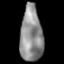
Tissue: lung
Cell type: Epithelial cells
Senescence score: 0.2362
Nuclear area (px): 1213
Mean DAPI intensity: 143.005